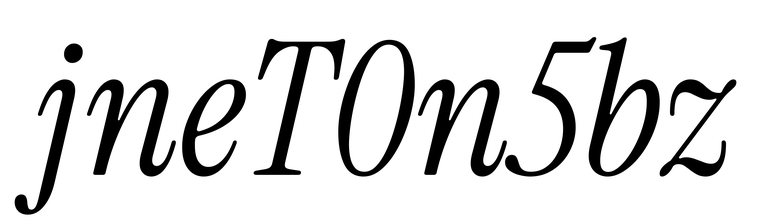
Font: InstrumentSerif-Italic